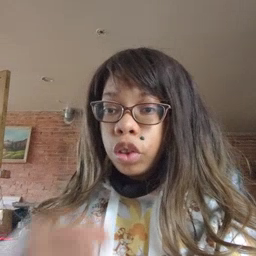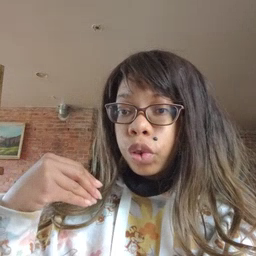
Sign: store